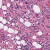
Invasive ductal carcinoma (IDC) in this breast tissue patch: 1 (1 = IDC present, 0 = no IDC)